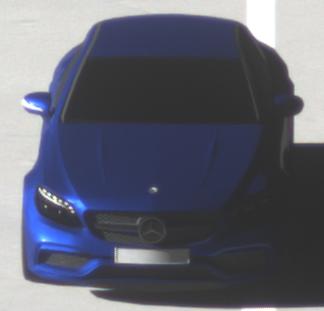
Make: Mercedes-Benz
Model: C 43 AMG
Detailed model: C-Class (205) AMG Limousine
Model produced from: 2016/10
Model produced until: 2018/04
Doors: 4
Color: blue
Road condition: dry road
Daytime: morning or afternoon
Contrast: high contrast